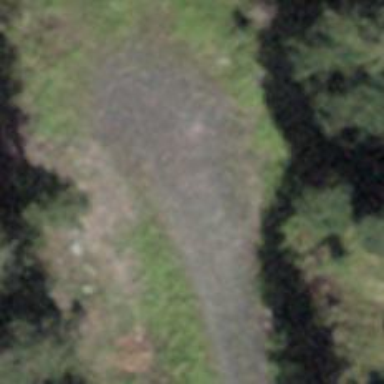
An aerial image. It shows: Gravel track with grade 3 tracktype.